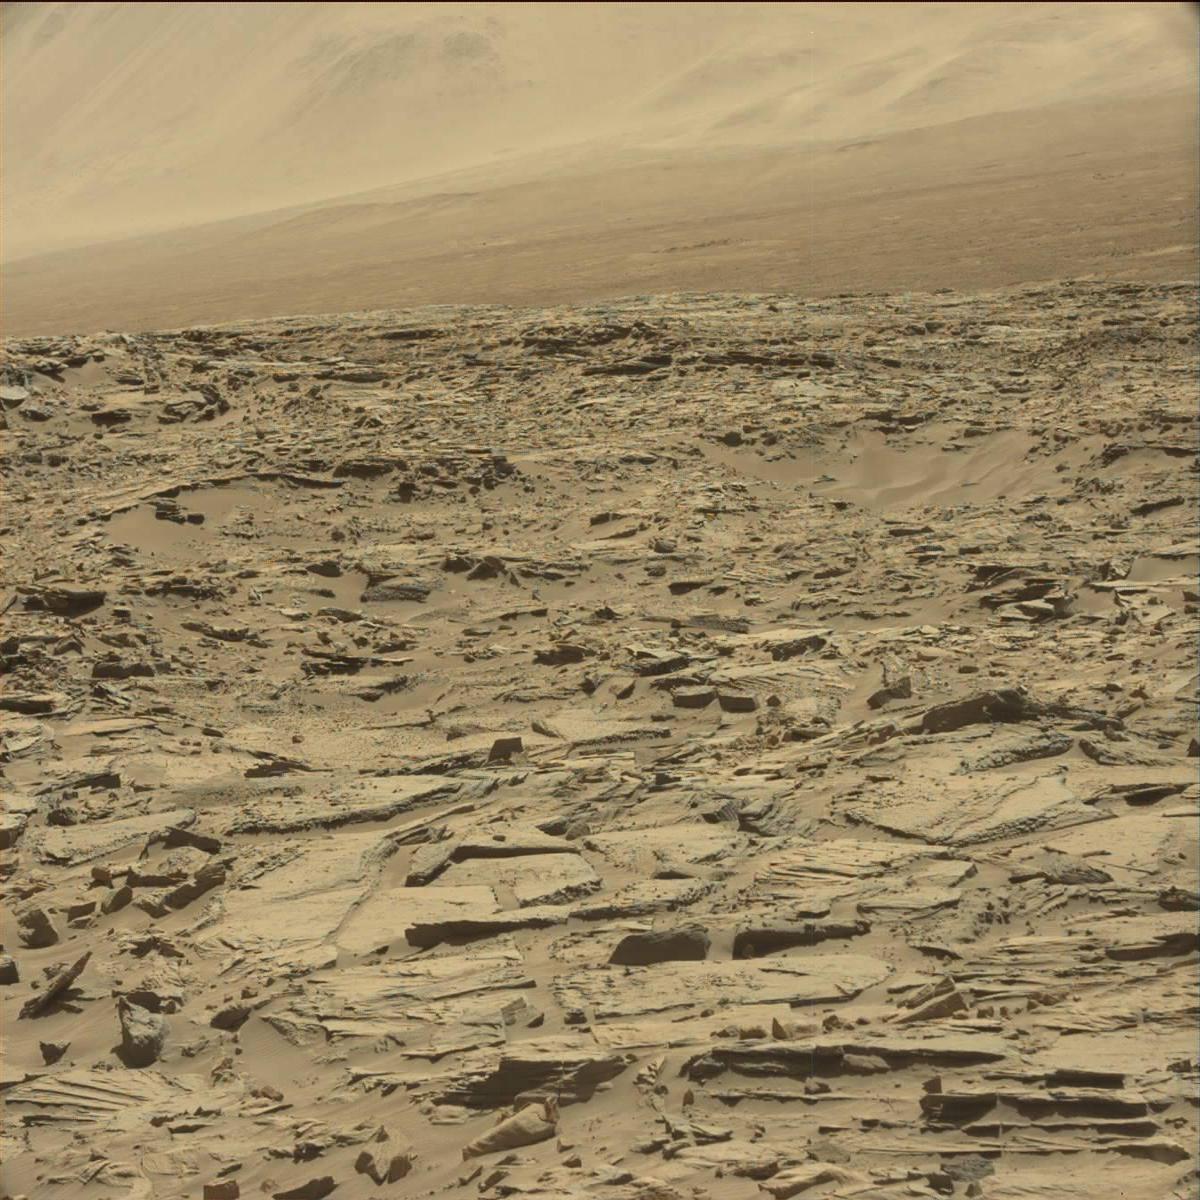
Terrain classes present: Bedrock, Ridge, Sand / Soil